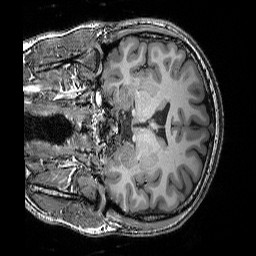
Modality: T1w
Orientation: coronal
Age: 28
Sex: male
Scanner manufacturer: siemens
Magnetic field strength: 3 T
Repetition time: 2.25 s
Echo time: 0.00418 s